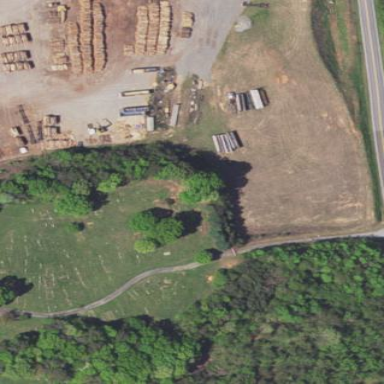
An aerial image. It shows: Cemetery.